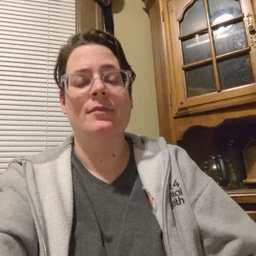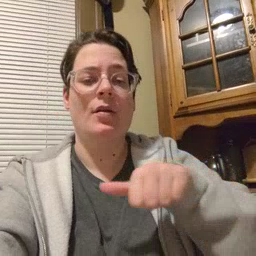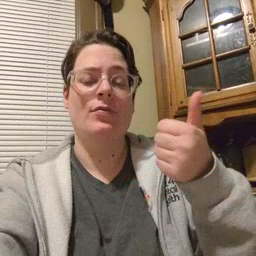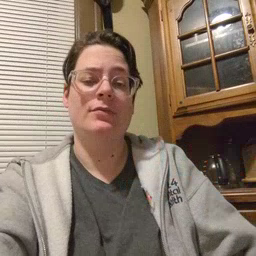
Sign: another